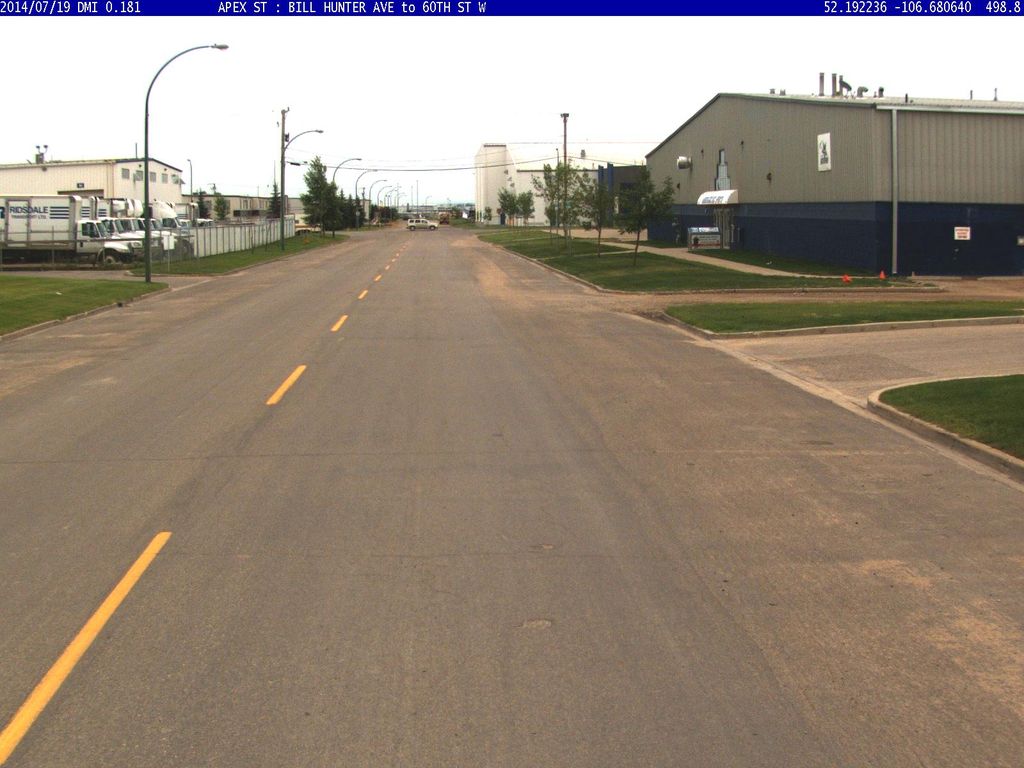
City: saskatoon